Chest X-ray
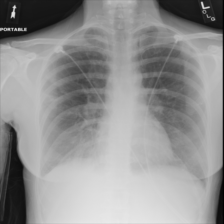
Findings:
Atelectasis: negative
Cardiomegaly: negative
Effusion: negative
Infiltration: negative
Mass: negative
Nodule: negative
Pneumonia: negative
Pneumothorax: negative
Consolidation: negative
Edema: negative
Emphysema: negative
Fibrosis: negative
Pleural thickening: negative
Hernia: negative